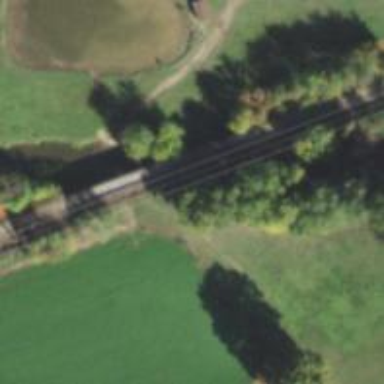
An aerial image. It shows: Abandoned railway bridge over cycleway.